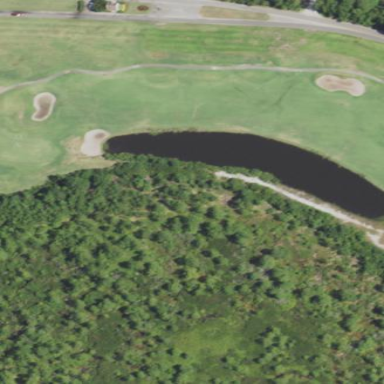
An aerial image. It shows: Golf fairway surrounded by grass.